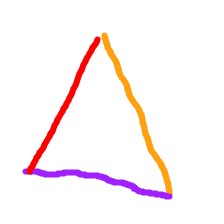
Shape: triangle